【题型】解答题　【知识点】平面几何　【难度】easy
如图, $AB$ 是 $\odot O$ 的直径, $AC$ 是一条弦, $D$ 是 $\widehat{AC}$ 的中点, $DE \perp AB$ 于点 $E$, 交 $AC$ 于点 $F$, 交 $\odot O$ 于点 $H$, $DB$ 交 $AC$ 于点 $G$。

(1) 求证：$AF = DF$。

(2) 若 $AF = \frac{5}{2}$, $\sin \angle ABD = \frac{\sqrt{5}}{5}$, 求 $\odot O$ 的半径。
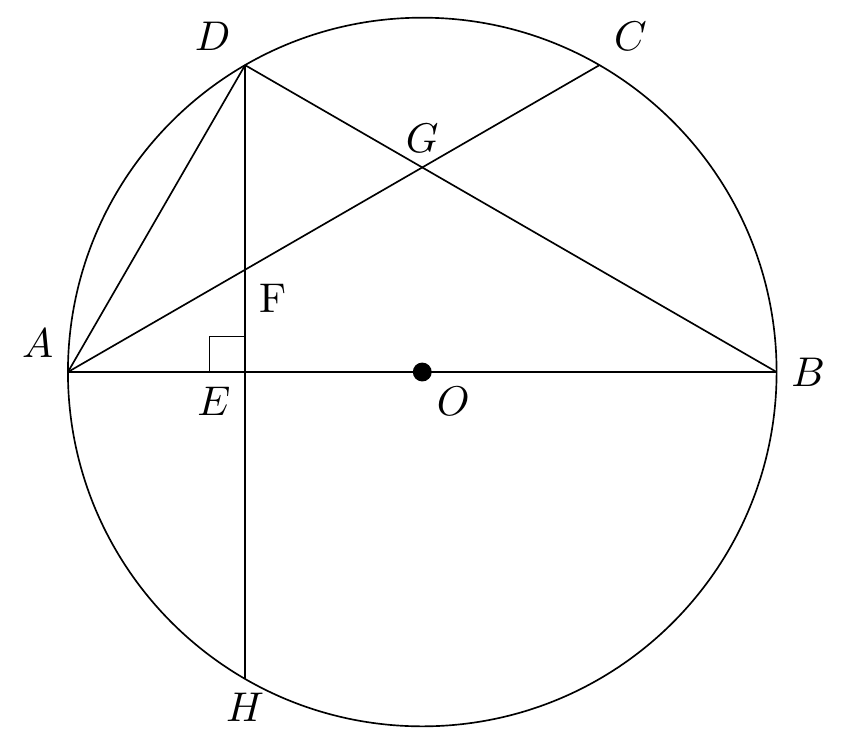
【解答】
解：
(1) $\because D$ 是 $\widehat{AC}$ 的中点,

$\therefore \widehat{CD} = \widehat{DA}$,

$\because DE \perp AB$, $AB$ 是 $\odot O$ 的直径,

$\therefore \widehat{DA} = \widehat{AH}$,

$\therefore \widehat{CD} = \widehat{DA} = \widehat{AH}$,

$\therefore \angle ADH = \angle DAC$,

$\therefore AF = DF$；

(2) $\because DE \perp AB$, $AB$ 是 $\odot O$ 的直径,

$\therefore \angle ADB = 90^\circ$,

$\because \sin \angle ABD = \frac{\sqrt{5}}{5} = \frac{AD}{AB}$,

设 $AD = \sqrt{5}x$, $AB = 5x$,

$\therefore BD = \sqrt{(5x)^2 - (\sqrt{5}x)^2} = 2\sqrt{5}x$,

$\because \sin \angle ABD = \frac{\sqrt{5}}{5} = \frac{DE}{BD}$,

$\therefore DE = 2x$,

$\therefore BE = \sqrt{(2\sqrt{5}x)^2 - (2x)^2} = 4x$,

$\therefore AE = x$, $EF = ED - DF = DE - AF = \left(2x - \frac{5}{2}\right)$,

在 $Rt\triangle AEF$ 中, $AF^2 = AE^2 + EF^2$,

$\therefore \left(\frac{5}{2}\right)^2 = x^2 + \left(2x - \frac{5}{2}\right)^2$,

解得 $x = 2$ 或 $x = 0$(舍去),

$\therefore AB = 5x = 10$,

$\therefore \odot O$ 的半径为 $5$．